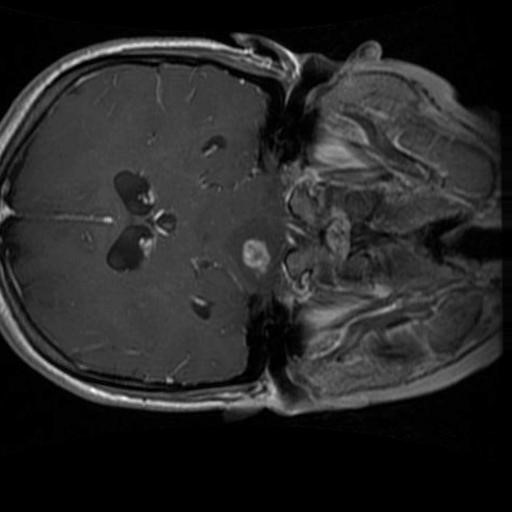
Label: brain_glioma